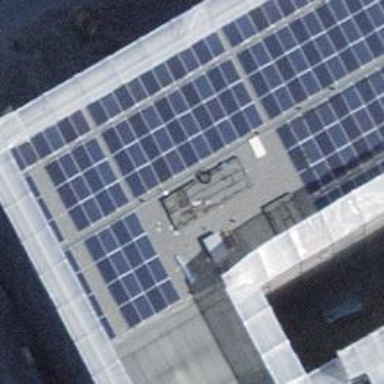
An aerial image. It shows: Solar power generator.